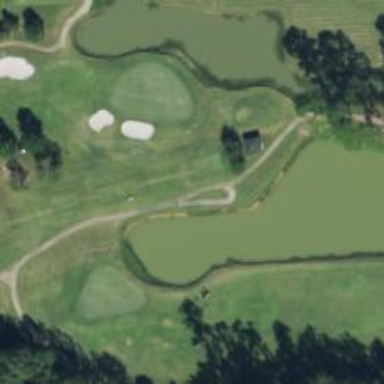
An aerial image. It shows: Service road adjacent to golf path.